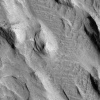
Atmospheric dust classification: not_dusty